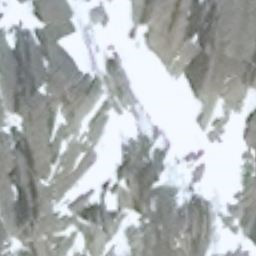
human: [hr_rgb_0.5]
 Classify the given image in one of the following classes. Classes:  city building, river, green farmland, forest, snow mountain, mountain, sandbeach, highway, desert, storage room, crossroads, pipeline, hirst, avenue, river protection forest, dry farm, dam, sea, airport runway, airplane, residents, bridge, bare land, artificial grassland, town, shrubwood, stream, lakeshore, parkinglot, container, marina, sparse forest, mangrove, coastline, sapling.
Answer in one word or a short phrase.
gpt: snow mountain